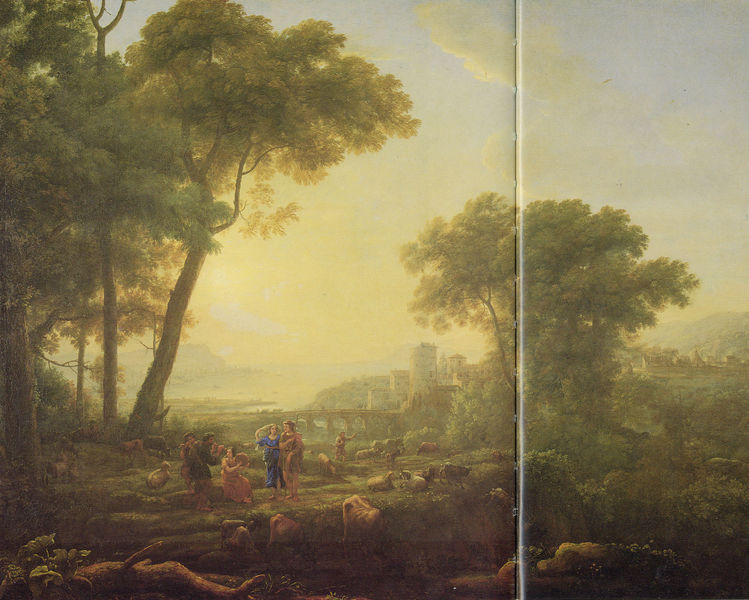
Titel: Landschaft mit bäuerlichem Tanz
Künstler: Claude Lorrain
Standort: Woburn Abbey
Institution: Marquess of Tavistock
Schlagwörter: baum, berg, blau, blätter, felsen, gemälde, gruppe, himmel, körper, laub, mann, meer, schatten, wasser, wolken, baumstämme, bäume, fluss, frauen, gelb, grün, landschaft, menschen, ocker, see, sitzen, stadt, abend, braun, frau, hell, hintergrund, licht, männer, weiss, dach, gebäude, haus, rot, schloss, tiere, tuch, wolke, beige, malerei, tanz, falten, mensch, stehen, ast, bach, baumstamm, dämmerung, erde, feld, ferne, horizont, häuser, hügel, kühe, morgen, natur, sonnenaufgang, stamm, vieh, weite, wolen, brücke, büsche, gehen, gewässer, sonne, land, gold, stehend, familie, kind, klassizismus, paar, blatt, musik, pflanzen, tanzen, tal, wald, kinder, turm, hellblau, küste, sommer, liebe, bogen, unterhaltung, arbeiten, mittag, berge, sonnenlicht, dorf, dächer, dunst, nebel, sonnenuntergang, tag, herde, kuh, ausflug, spazieren, constable, turner, falte, stimmung, freude, frühling, leuchten, flucht, stadtansicht, bögen, ruine, rinder, schaf, antike, buch, burg, strahlen, ideal, festung, draußen, lichtung, rippen, seite, wolcken, sonnig, flöte, toga, wanderer, begegnung, reif, poussin, lichtquelle, heilige, felsvorsprung, arkadien, weitläufig, schafe, tunika, hirte, hirten, hirtin, schäfer, heroisch, knick, wanderung, bewaldet, morgensonne, mann frau, spass, gerippe, pastorale, sone, tambourin, brückenpfeiler, bukolisch, erholung, ideallandschaft, togas, tunikas, geteilt, hirt, nerge, stad, runine, scan, schalmei, burh, flussübergang, abedn, blkau, brüfcke, malerei brücke